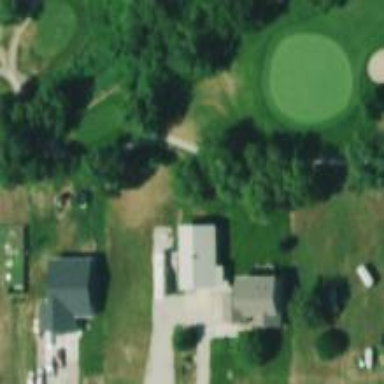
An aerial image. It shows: Pathway for golfing.